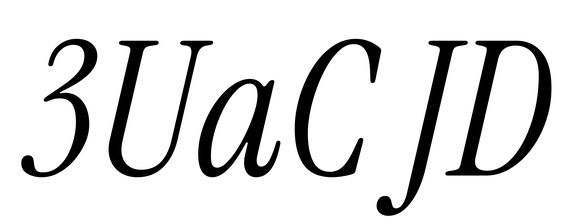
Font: InstrumentSerif-Italic